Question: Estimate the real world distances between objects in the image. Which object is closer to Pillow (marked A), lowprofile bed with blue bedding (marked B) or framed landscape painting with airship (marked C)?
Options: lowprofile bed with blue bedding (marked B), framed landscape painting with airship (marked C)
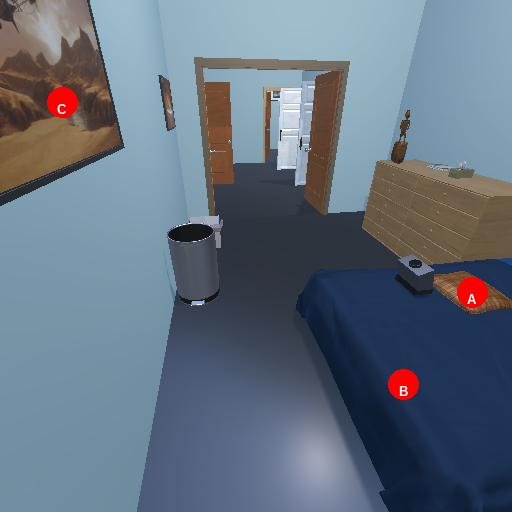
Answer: lowprofile bed with blue bedding (marked B)